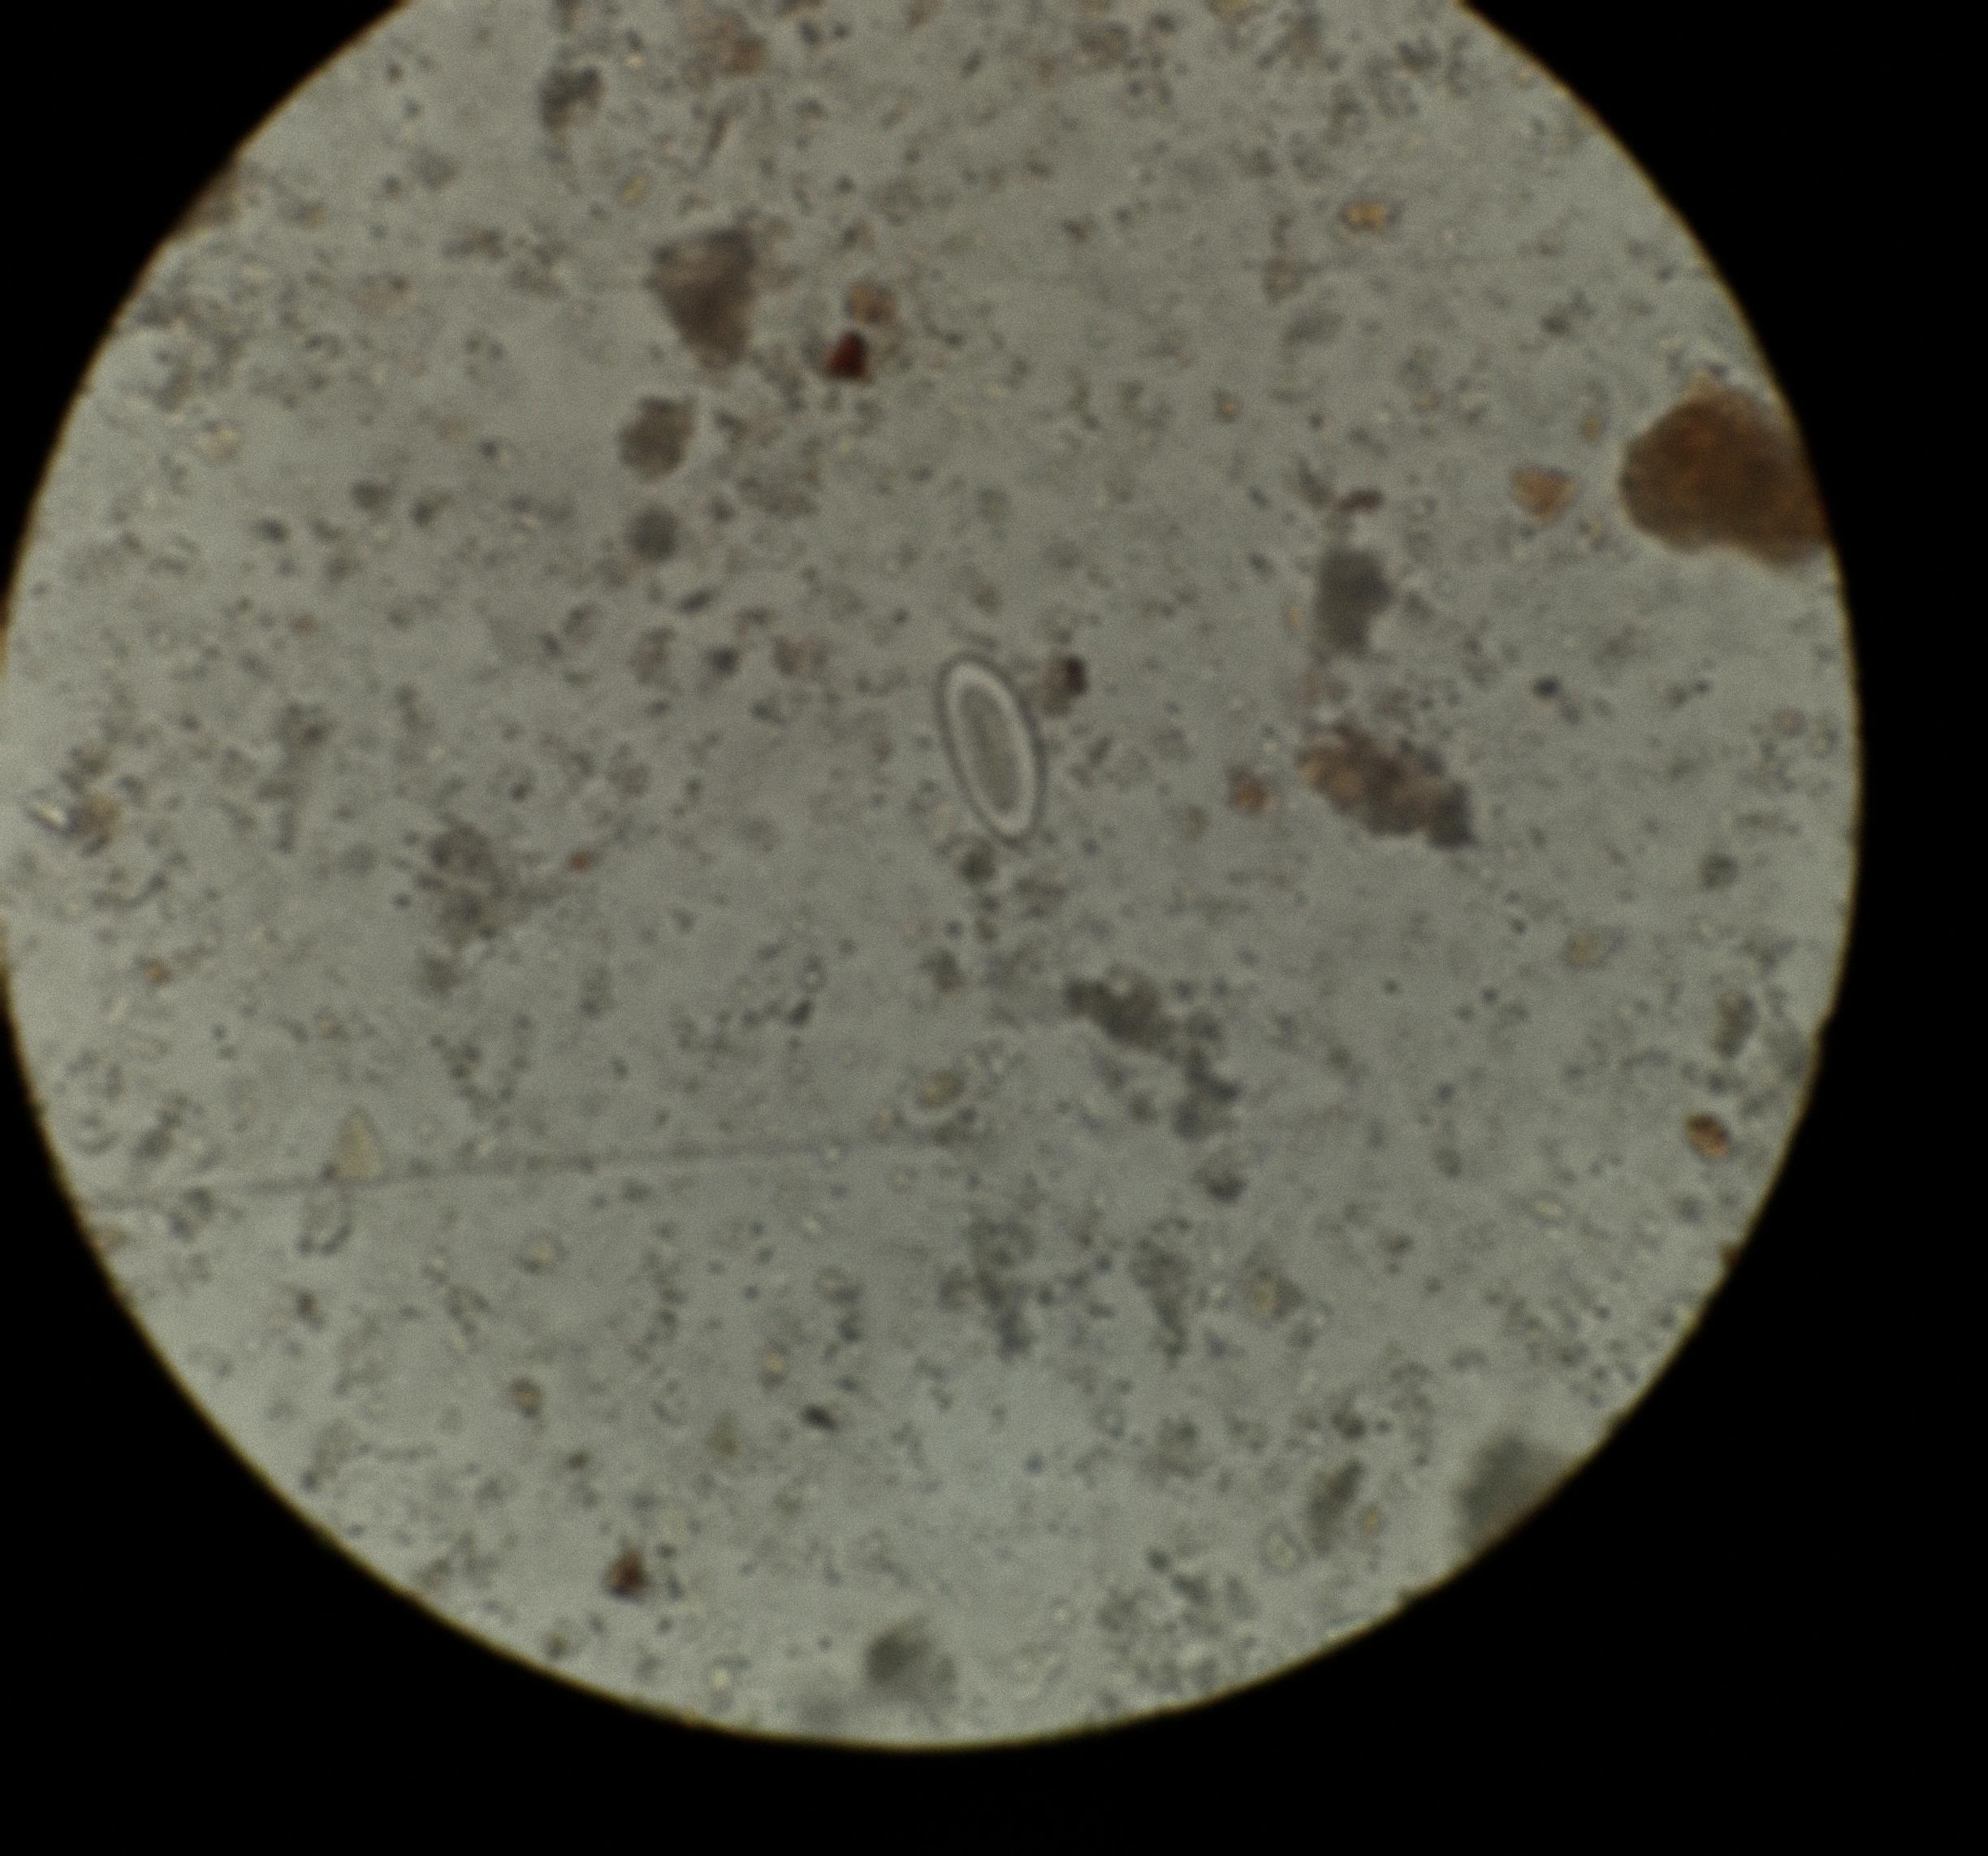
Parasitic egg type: Enterobius vermicularis